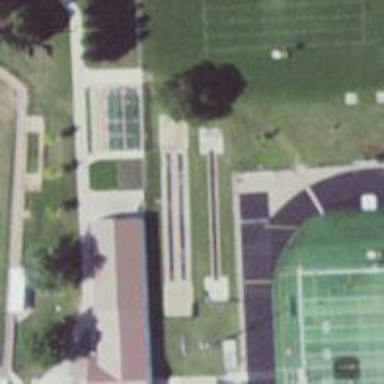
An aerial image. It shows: Athletic track located in leisure land area.